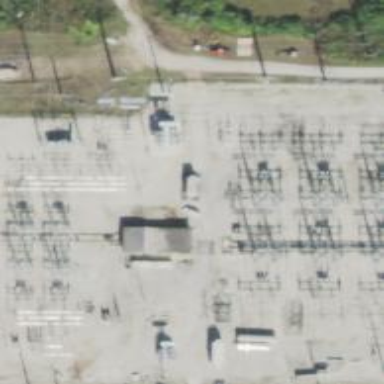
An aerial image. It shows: Switch used for power control.